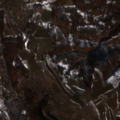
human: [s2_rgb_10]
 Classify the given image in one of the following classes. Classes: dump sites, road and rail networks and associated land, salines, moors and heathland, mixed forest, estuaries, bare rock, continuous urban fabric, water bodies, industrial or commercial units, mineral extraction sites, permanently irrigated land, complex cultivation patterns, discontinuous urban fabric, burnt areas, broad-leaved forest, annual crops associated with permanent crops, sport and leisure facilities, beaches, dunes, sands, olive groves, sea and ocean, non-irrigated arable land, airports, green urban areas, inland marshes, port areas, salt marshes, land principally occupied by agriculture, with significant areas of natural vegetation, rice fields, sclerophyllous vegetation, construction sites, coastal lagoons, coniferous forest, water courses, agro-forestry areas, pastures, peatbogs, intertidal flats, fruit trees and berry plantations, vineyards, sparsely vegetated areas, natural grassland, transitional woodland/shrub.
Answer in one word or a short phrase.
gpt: non-irrigated arable land, complex cultivation patterns, land principally occupied by agriculture, with significant areas of natural vegetation, broad-leaved forest